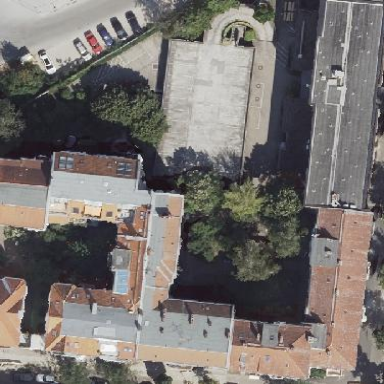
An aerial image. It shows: Building with apartments featuring unique double saltbox roof shape.